Question: I have implemented the Sidr mobile menu on my site:
'''
<div class="mMenu mMenuStyle">
<span class="dummySpan"></span> <!-- DUMMY SPAN TO CENTER IMAGE VERTICALLY -->
<a id="simple-menu" href="#sidr"><img src="theImages/mobileMenuIcon.png" class="mobileMenuIcon" /></a>
<div style="float: right; height: 35px; color: #FFF; background: #4cff00; overflow: hidden;">
<input type="text" value="" placeholder="Search" id="Text1" class="styledTB searchB" />
</div>
</div>
<div id="sidr">
<div class="mmItemStyleParent">
SERVICES
</div>
<div class="mmItemStyleChild">
<img src="theImages/home.png" class="mIcon vertAlign mmm1" id="mH1" /> <img src="theImages/emptyImg.png" class="mSpacerStyle" /><span id="mH" class="vertAlign mmm">Home</span>
</div>
<div class="mmItemStyleChild">
<img src="theImages/MakeAnAppt_icon.png" class="mIcon vertAlign mmm1" id="mMW1" /> <img src="theImages/emptyImg.png" class="mSpacerStyle" /><span id="mMW" class="vertAlign mmm">My</span>
</div>
<div class="mmItemStyleChild">
<img src="theImages/FindaProvider_icon.png" class="mIcon vertAlign mmm1" id="mFP1" /> <img src="theImages/emptyImg.png" class="mSpacerStyle" /><span id="mFP" class="vertAlign mmm">Find a Provider</span>
</div>
<div class="mmItemStyleChild">
<img src="theImages/Services_icon.png" class="mIcon vertAlign mmm1" id="mS1" /> <img src="theImages/emptyImg.png" class="mSpacerStyle" /><span id="mS" class="vertAlign mmm">Services</span>
</div>
<div class="mmItemStyleChild">
<img src="theImages/Locations_icon.png" class="mIcon vertAlign mmm1" id="mL1" /> <img src="theImages/emptyImg.png" class="mSpacerStyle" /><span id="mL" class="vertAlign mmm">Locations</span>
</div>
<div class="mmItemStyleParent">
RESOURCES
</div>
<div class="mmItemStyleChild">
<img src="theImages/PatientInfo.png" class="mIcon vertAlign mmm1" id="mPI1" /> <img src="theImages/emptyImg.png" class="mSpacerStyle" /><span id="mPI" class="vertAlign mmm">Patient Information</span>
</div>
<div class="mmItemStyleChild">
<img src="theImages/NewsEvents.png" class="mIcon vertAlign mmm1" id="mNE1" /> <img src="theImages/emptyImg.png" class="mSpacerStyle" /><span id="mNE" class="vertAlign mmm">News & Events</span>
</div>
<div class="mmItemStyleChild">
<img src="theImages/HealthyLiving.png" class="mIcon vertAlign mmm1" id="mHL1" /> <img src="theImages/emptyImg.png" class="mSpacerStyle" /><span id="mHL" class="vertAlign mmm">Healthy Living</span>
</div>
<div class="mmItemStyleChild">
<img src="theImages/INTouch.png" class="mIcon vertAlign mmm1" id="mINT1" /> <img src="theImages/emptyImg.png" class="mSpacerStyle" /><span id="mINT" class="vertAlign mmm">INTouch Newsletter</span>
</div>
<div class="mmItemStyleChild">
<img src="theImages/CareerOps.png" class="mIcon vertAlign mmm1" id="mCO1" /> <img src="theImages/emptyImg.png" class="mSpacerStyle" /><span id="mCO" class="vertAlign mmm">Career Opportunities</span>
</div>
<div class="mmItemStyleChild">
<img src="theImages/Policies.png" class="mIcon vertAlign mmm1" id="mP1" /> <img src="theImages/emptyImg.png" class="mSpacerStyle" /><span id="mP" class="vertAlign mmm">Policies</span>
</div>
</div>
'''

The following JQuery toggles the opening and closing of the menu:
'''
$(document).ready(function () {
$('#simple-menu').sidr();
});
'''
How do I toggle the menu icon once I have opened/closed the menu?
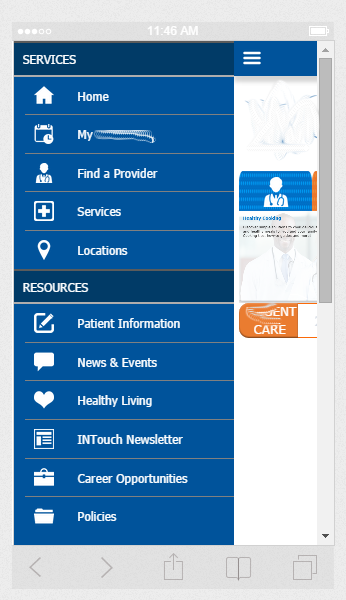
Answer: you should try something like this:
'''
$('#simple-menu').sidr({
onOpen: function(){
// Change the menu icon on open
},
onClose: function(){
// change the menu icon on close
}
});
'''